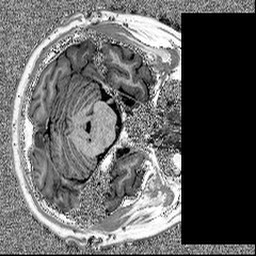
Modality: MP2RAGE
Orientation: axial
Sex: male